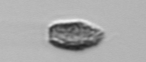
Label: Pseudochattonella_farcimen